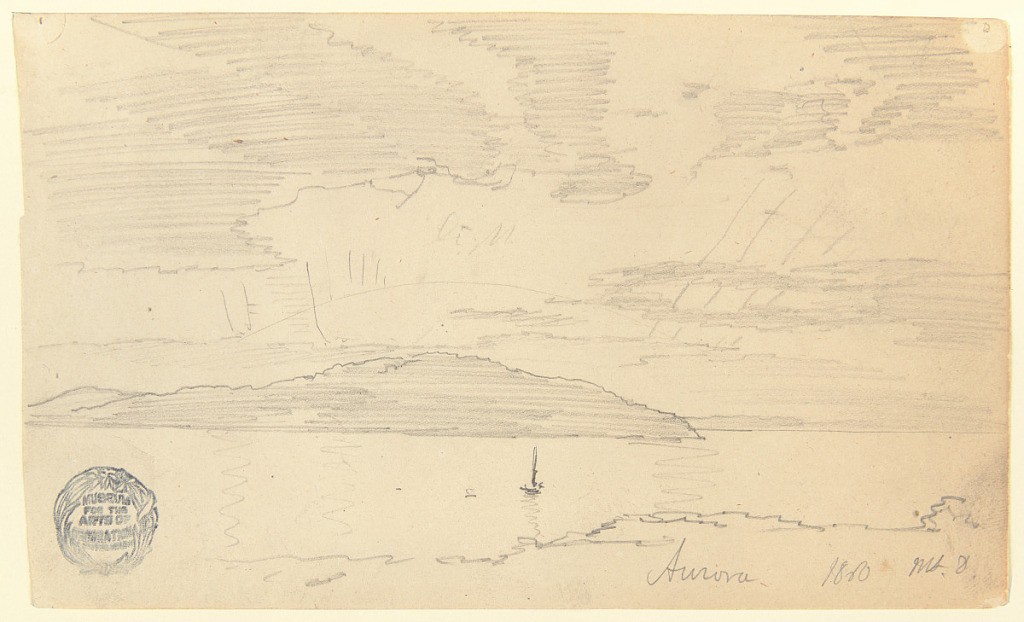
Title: Aurora over Mt. Desert Island, Maine
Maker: Frederic Edwin Church, American, 1826–1900
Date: September 1860
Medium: Graphite on tan wove paper
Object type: Drawing
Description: Landscape and atmosphere sketch showing a view of the aurora borealis over Frenchman Bay and Bald Porcupine Island off the coast of Mt. Desert Island, Maine, near the city of Bar Harbor. In the foreground at right, the nearby terrain is loosely sketched. In the middle distance, a sailboat floats on the waters of the bay in front of a dark, hilly island known as Bald Porcupine Island. Above, bands of clouds partially cover the sky, while beyond them, arching beams of geomagnetic energy--rendered as hasty striations--illuminate the heavens above.